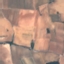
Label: PermanentCrop